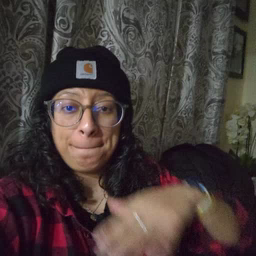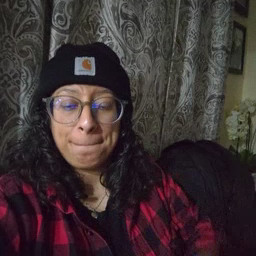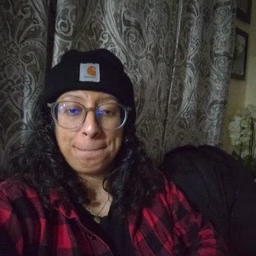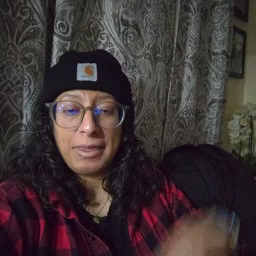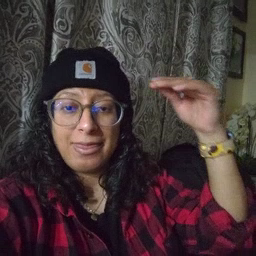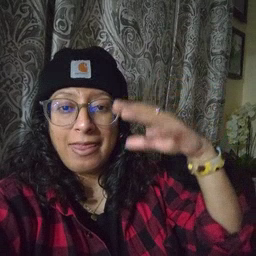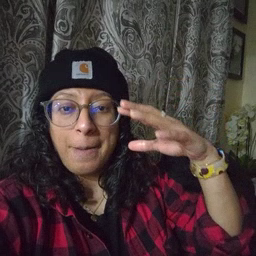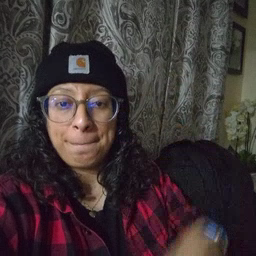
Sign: lamp